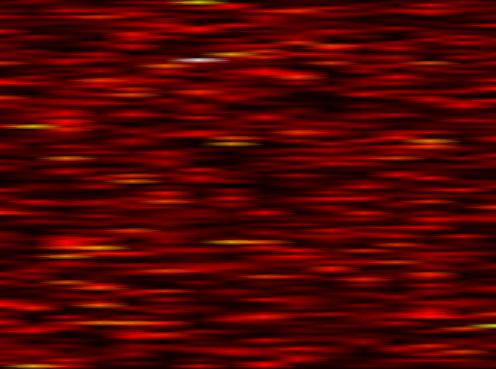
Label: FBMC